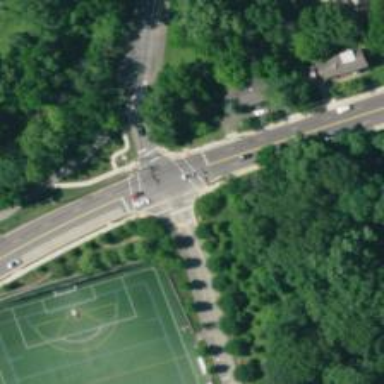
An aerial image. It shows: Crossing on the road with line markings.